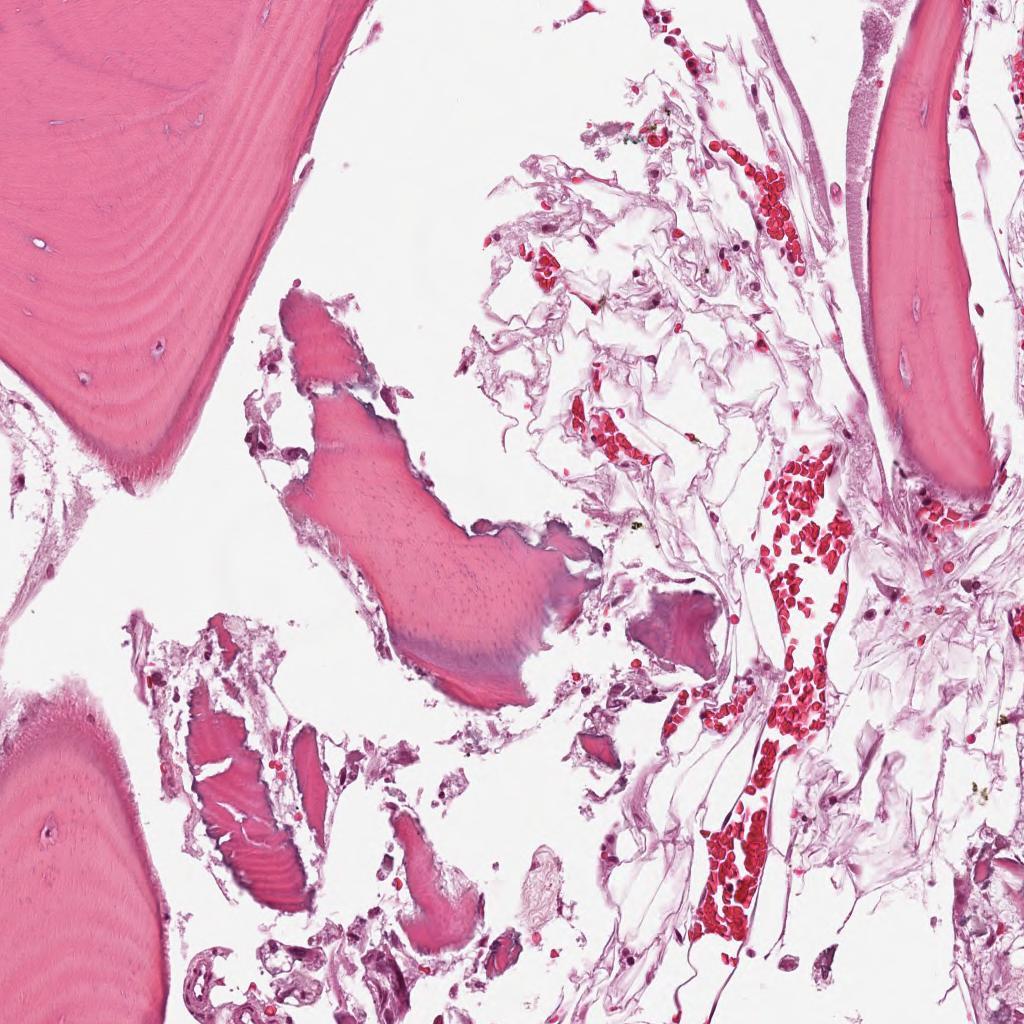
Label: Non-Tumor